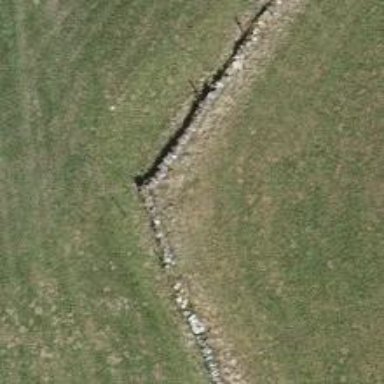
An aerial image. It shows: Dry stone wall barrier.